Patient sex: M
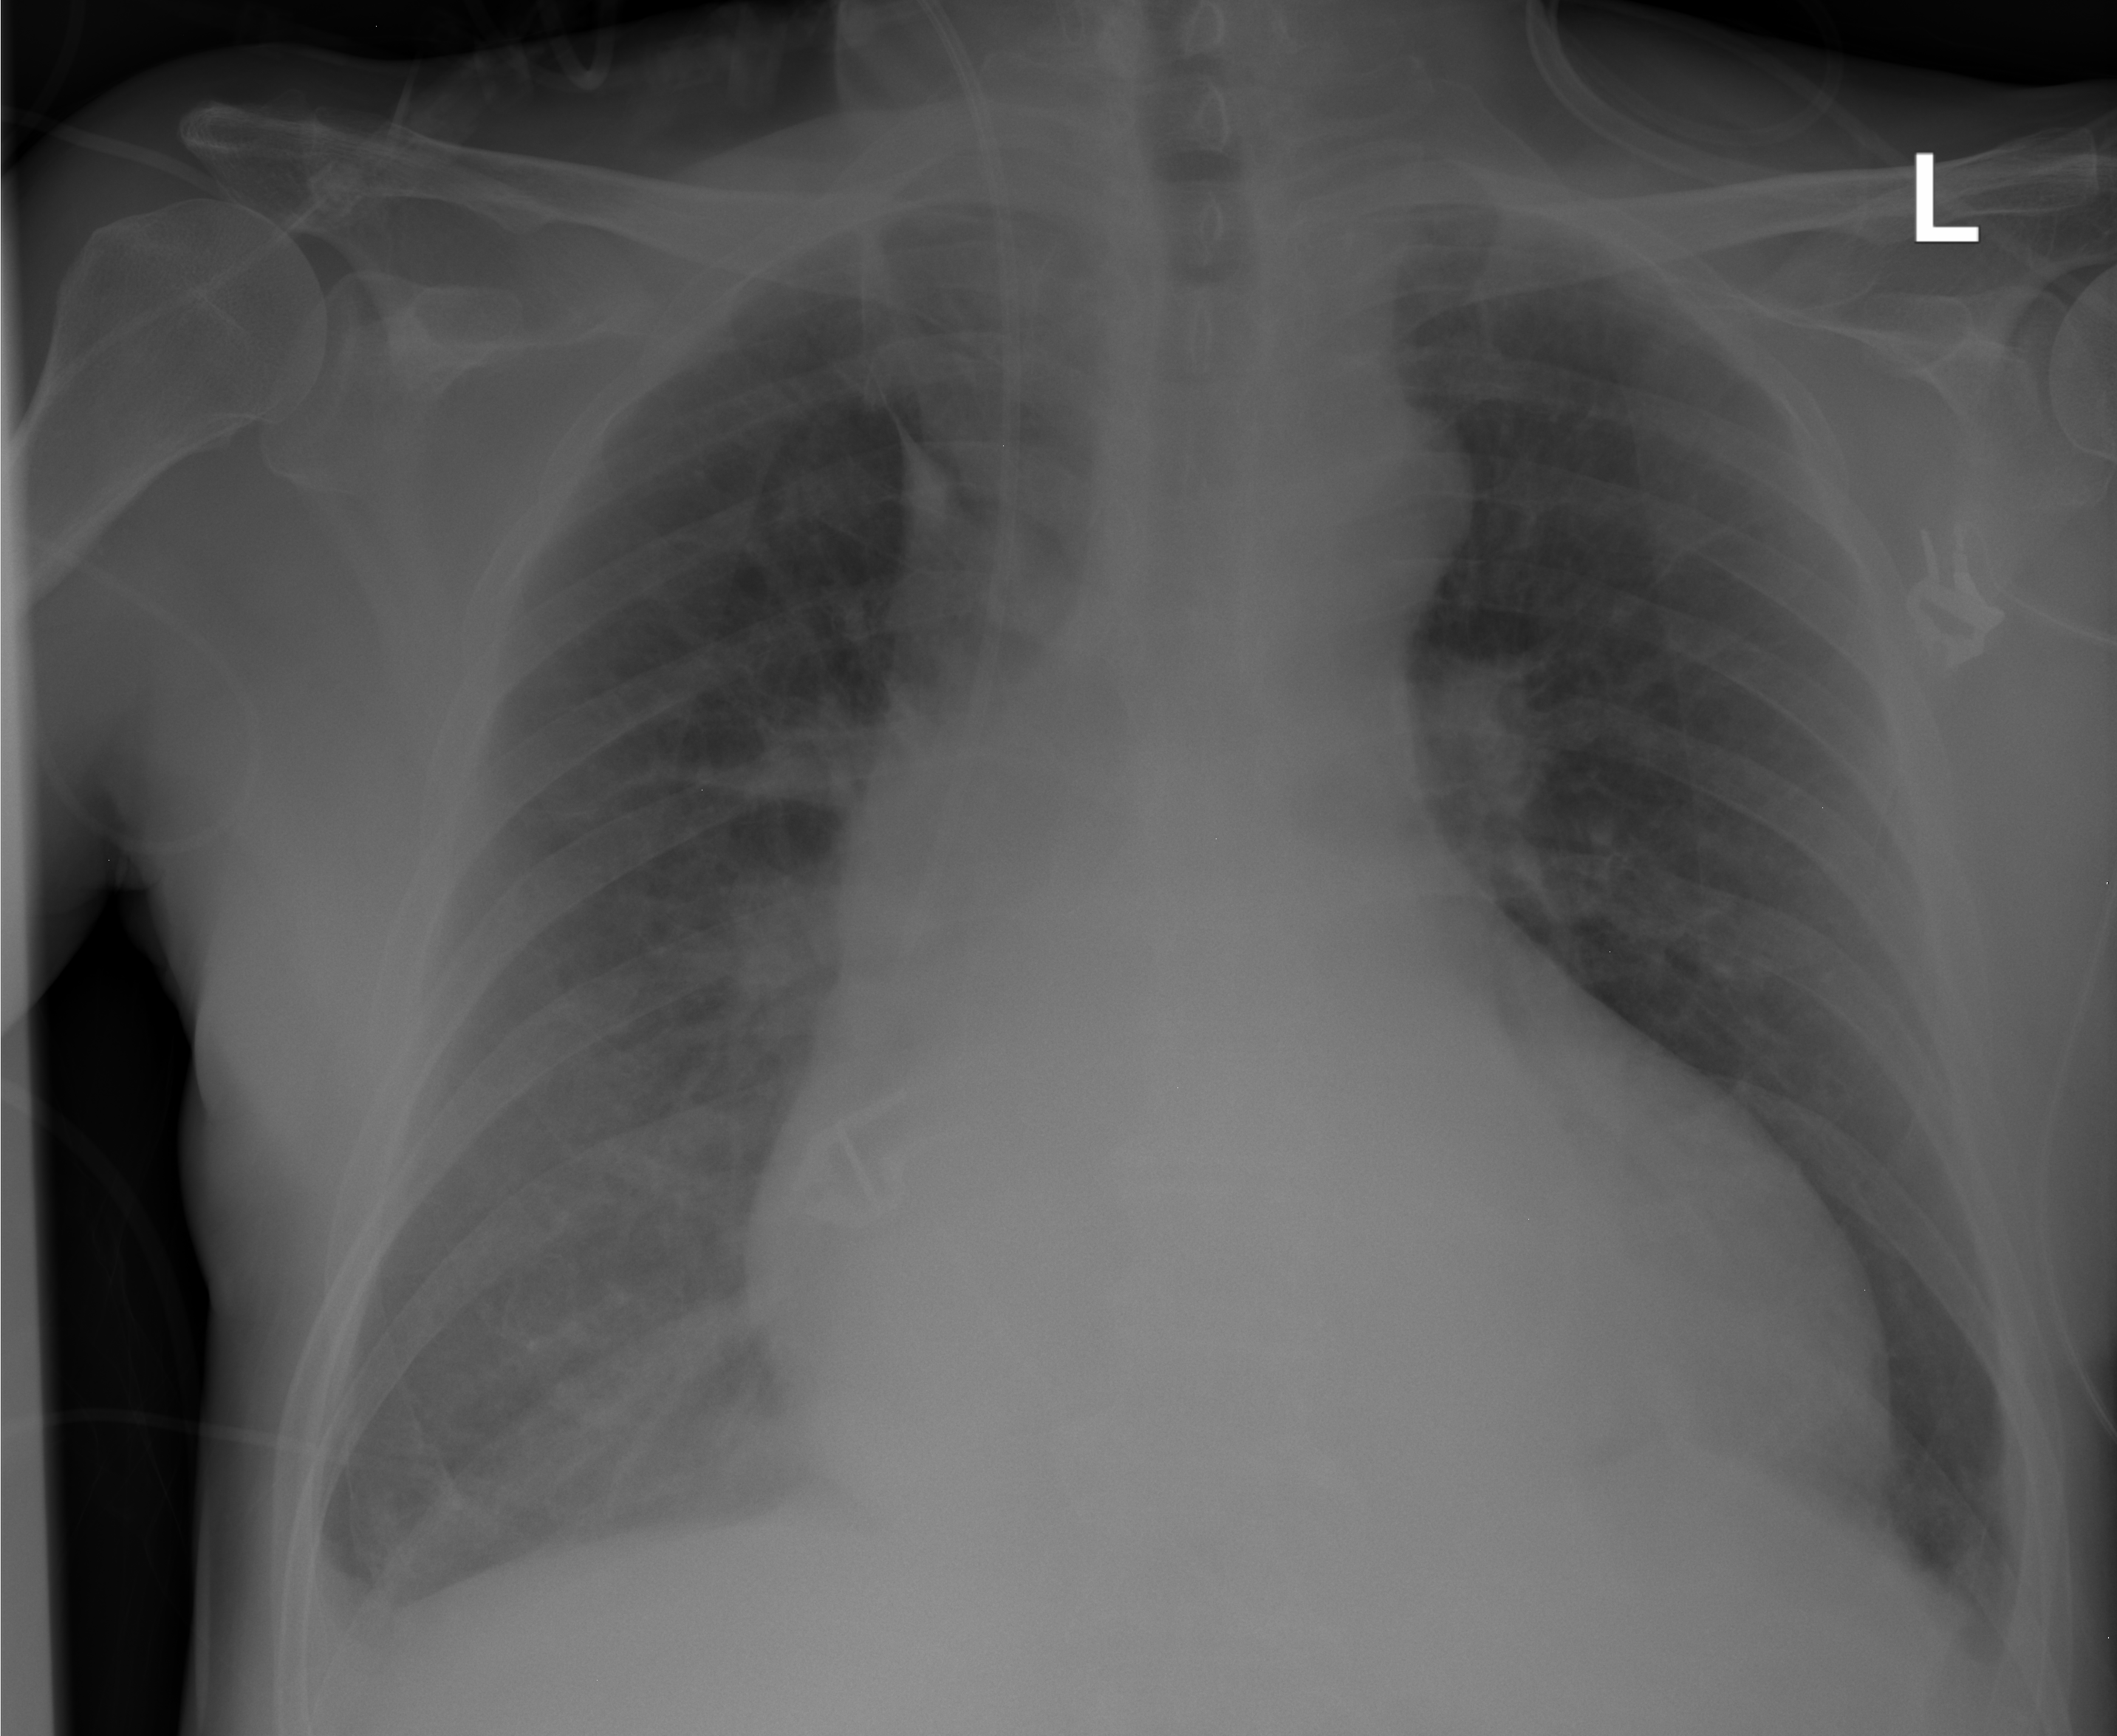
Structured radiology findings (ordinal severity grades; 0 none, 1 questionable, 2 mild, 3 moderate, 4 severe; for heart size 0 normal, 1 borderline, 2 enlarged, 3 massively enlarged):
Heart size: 3
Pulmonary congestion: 2
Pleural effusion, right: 1
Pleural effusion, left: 1
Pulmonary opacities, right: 0
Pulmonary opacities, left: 0
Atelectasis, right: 0
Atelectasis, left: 0